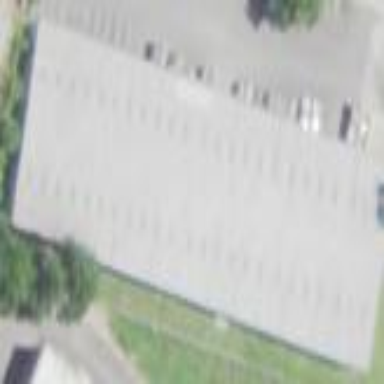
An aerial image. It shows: Commercial building.